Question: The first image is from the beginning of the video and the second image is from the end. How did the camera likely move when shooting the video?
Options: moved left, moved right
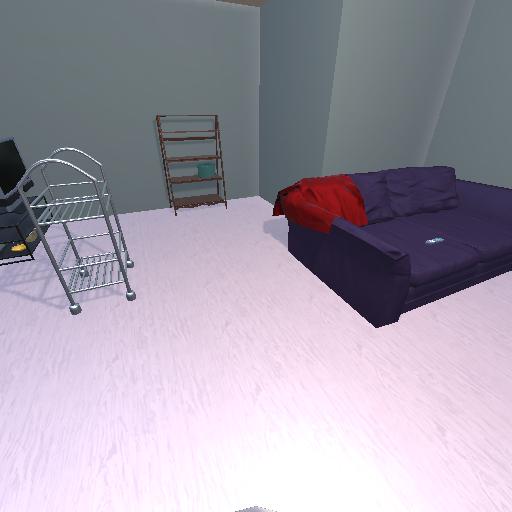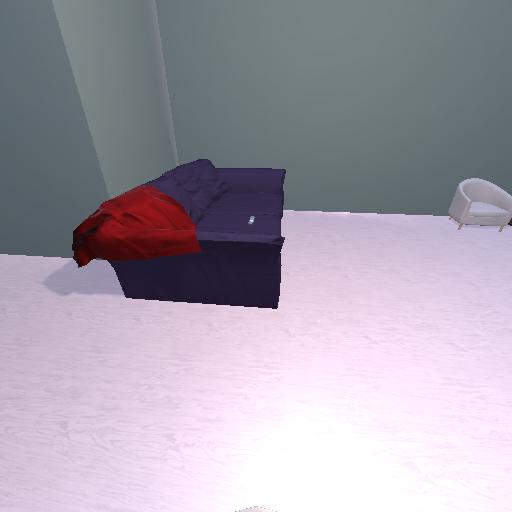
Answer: moved left